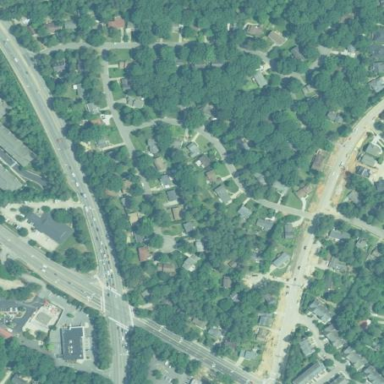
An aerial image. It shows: Residential area within neighborhood.